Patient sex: F
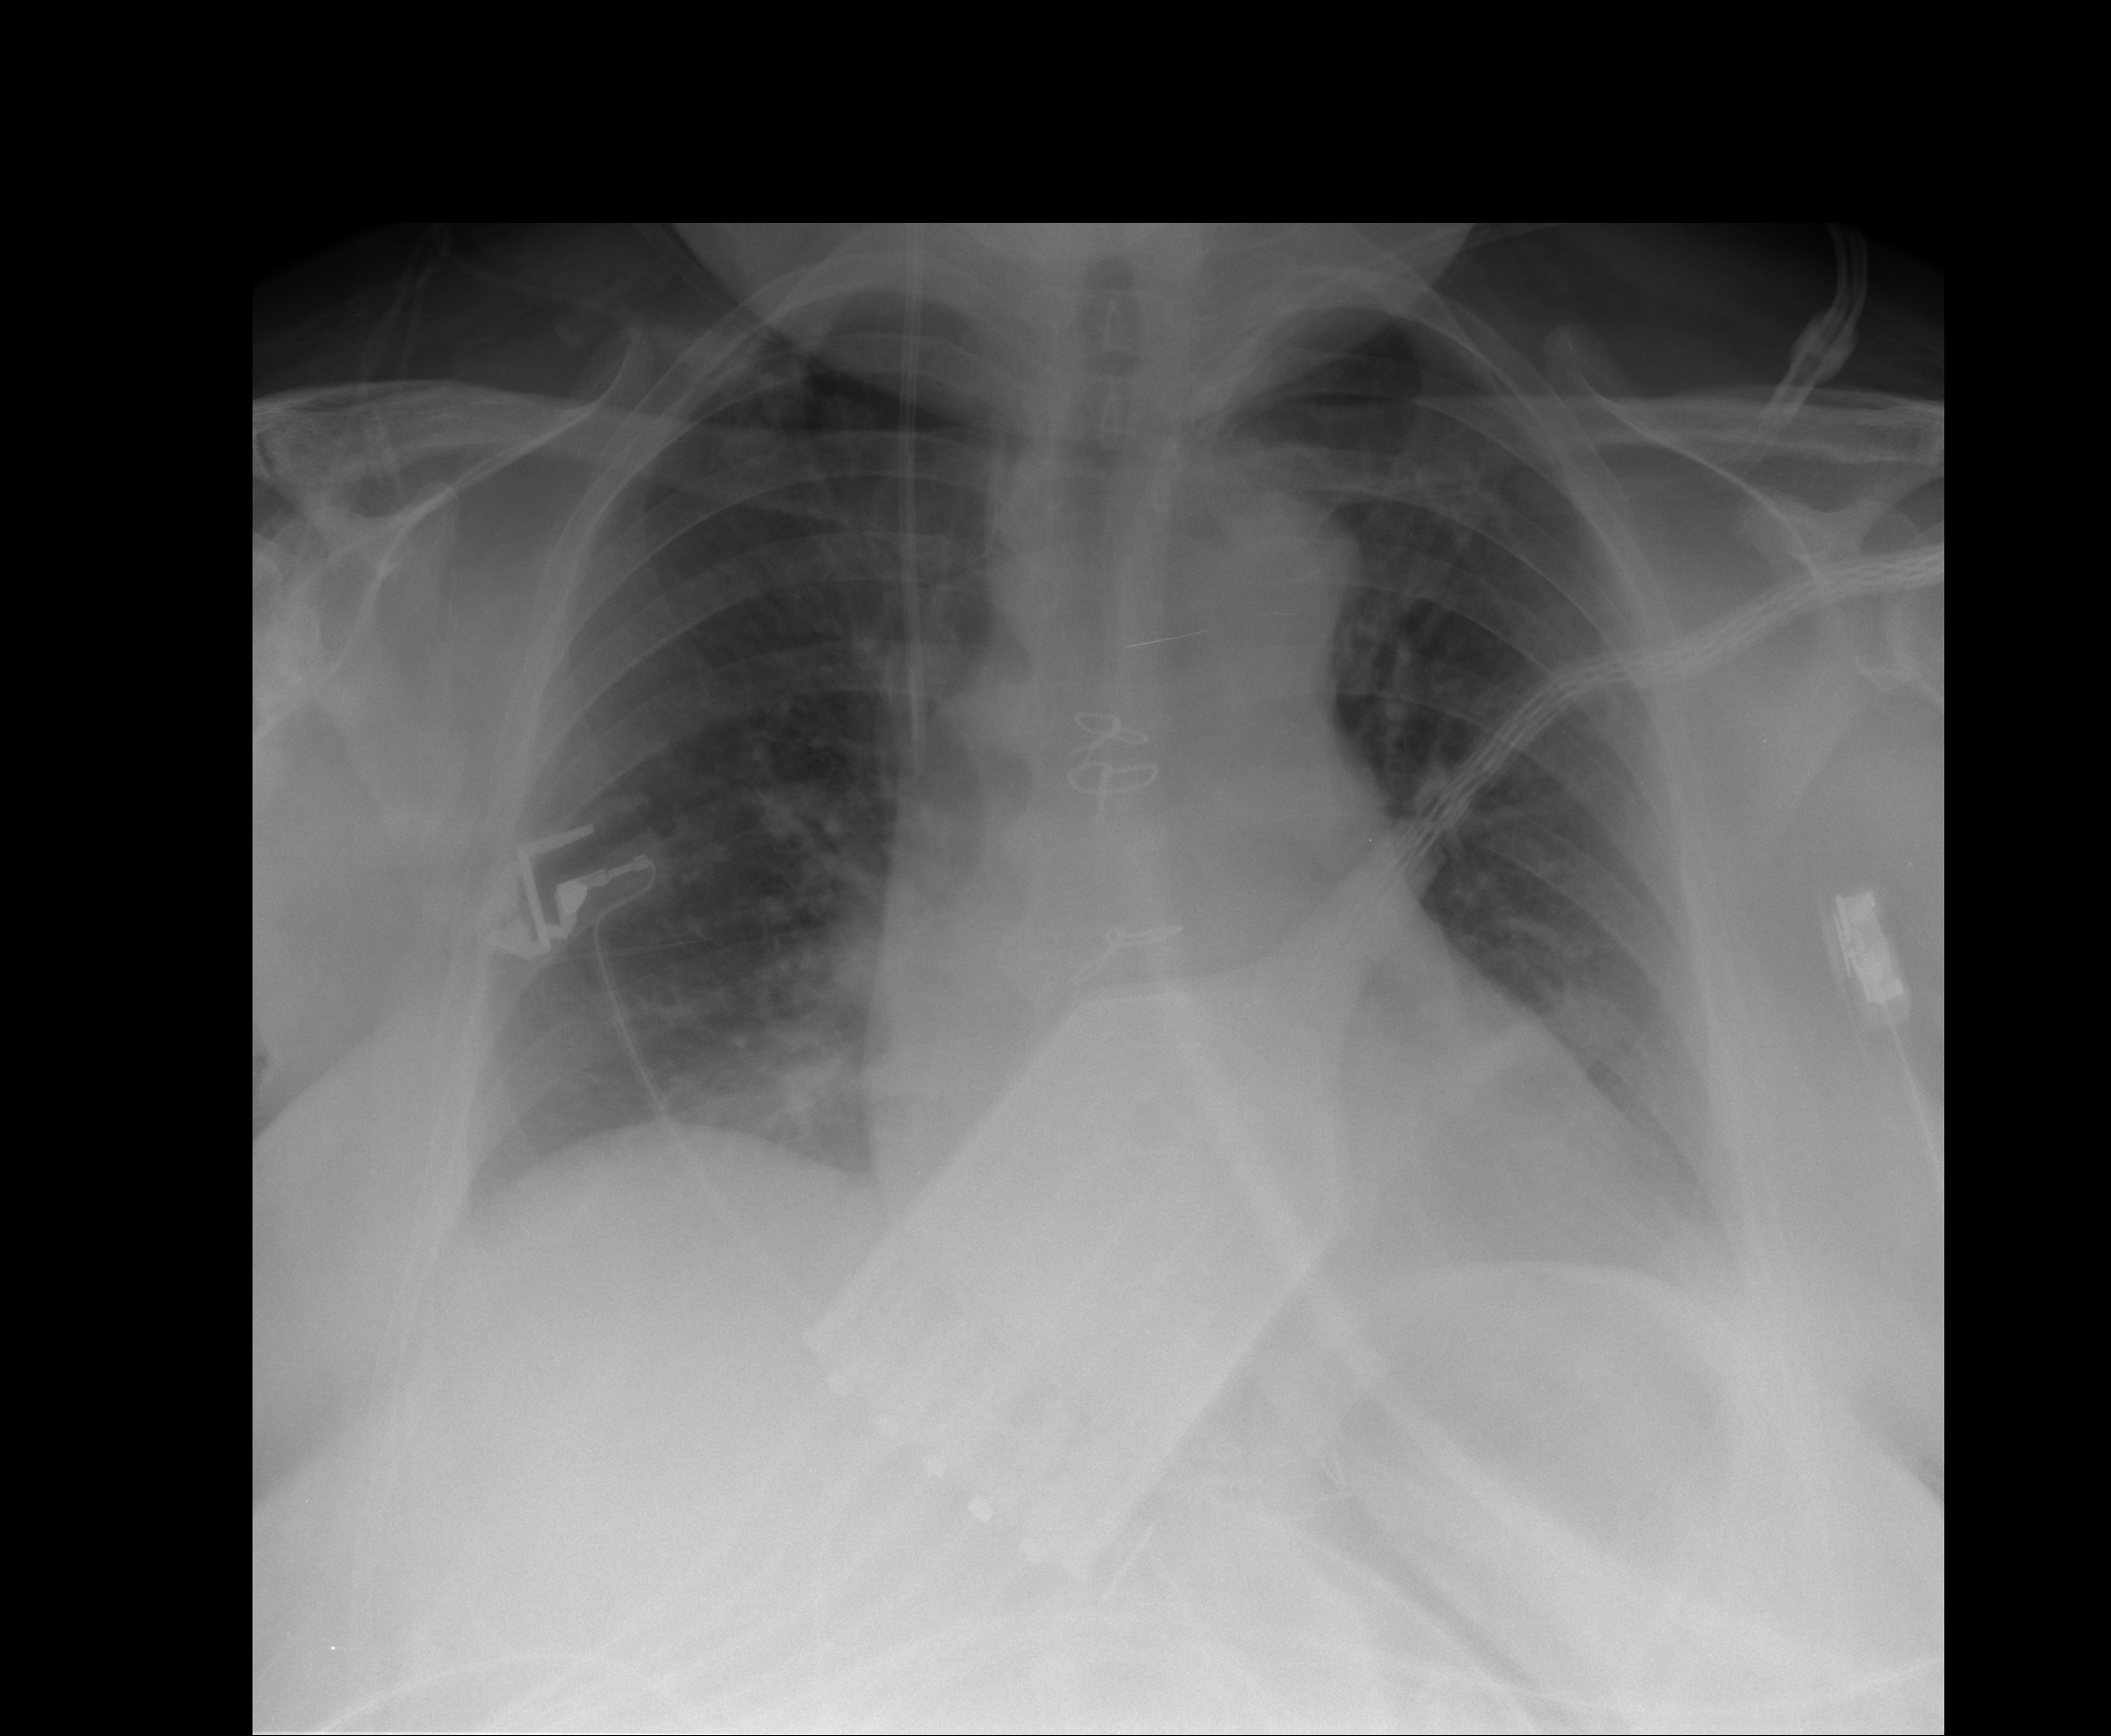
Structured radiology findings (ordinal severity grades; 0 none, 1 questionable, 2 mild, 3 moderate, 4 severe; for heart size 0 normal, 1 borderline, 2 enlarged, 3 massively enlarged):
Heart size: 0
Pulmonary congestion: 0
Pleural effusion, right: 0
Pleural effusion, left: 1
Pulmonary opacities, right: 0
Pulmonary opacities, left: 0
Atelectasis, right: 1
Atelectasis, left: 1